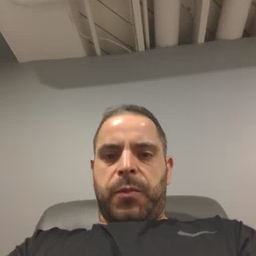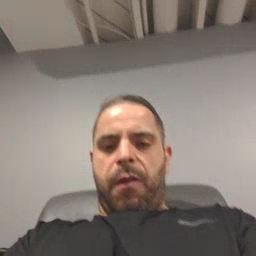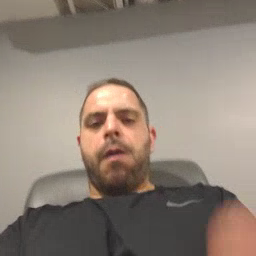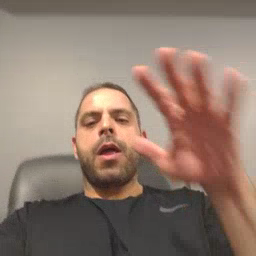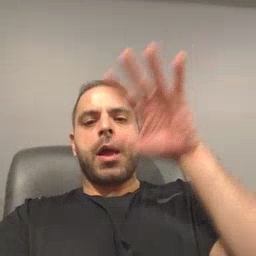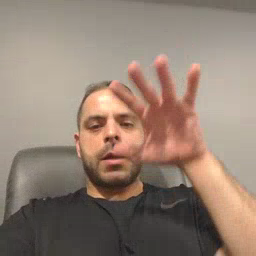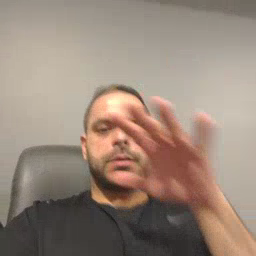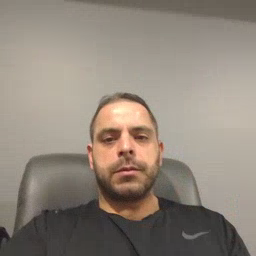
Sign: alligator